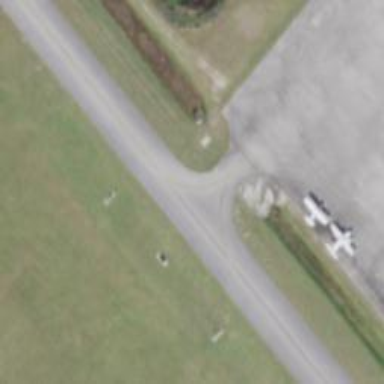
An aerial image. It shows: View of taxiway at the airport.